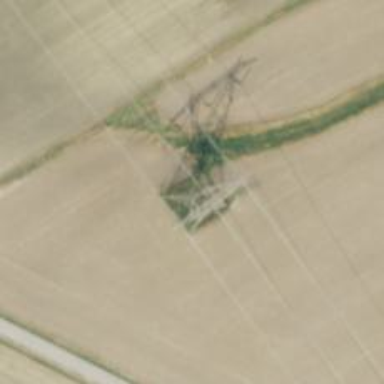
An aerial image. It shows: Lattice structure tower used for power distribution.